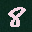
Label: 8